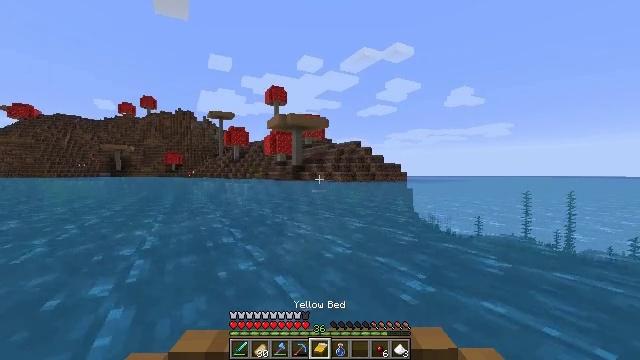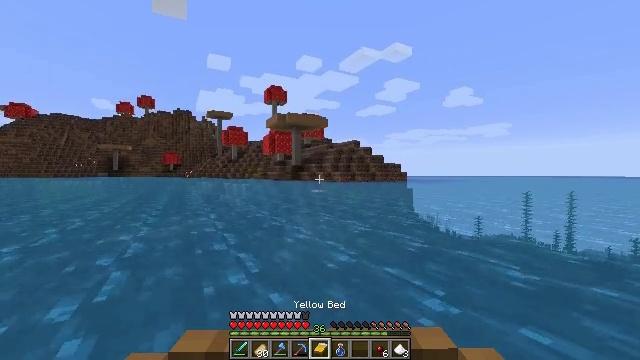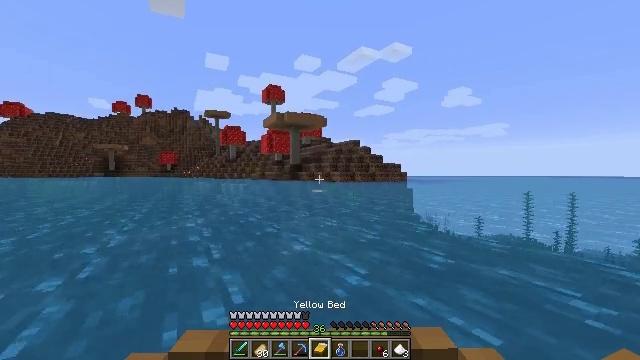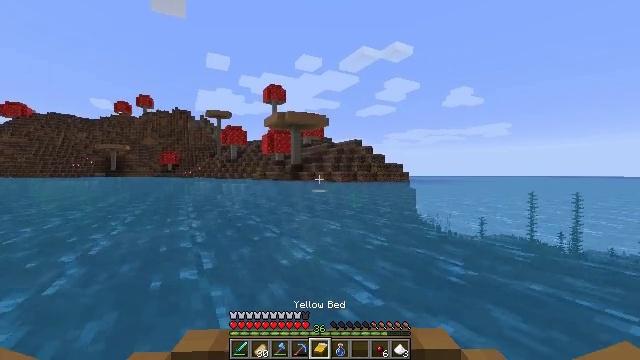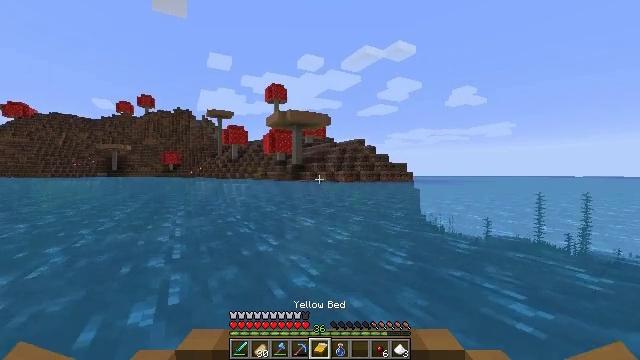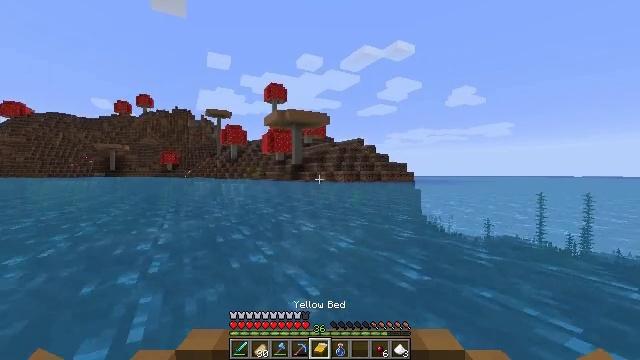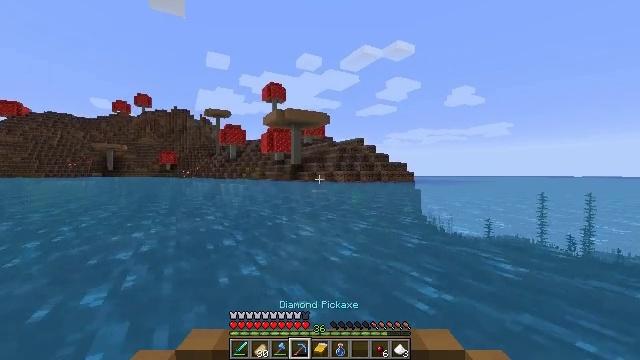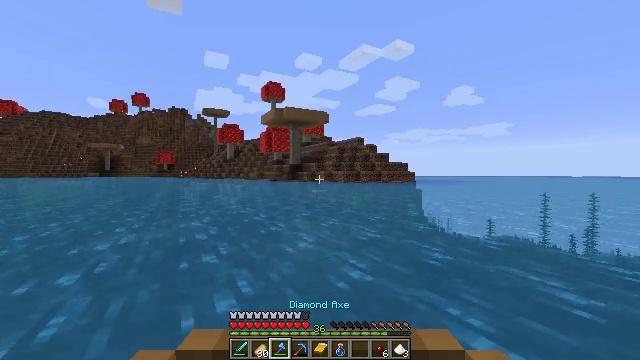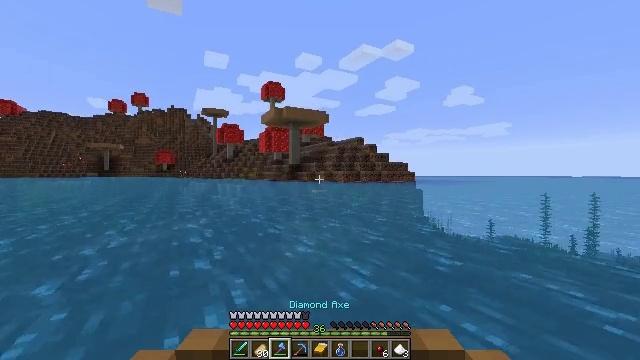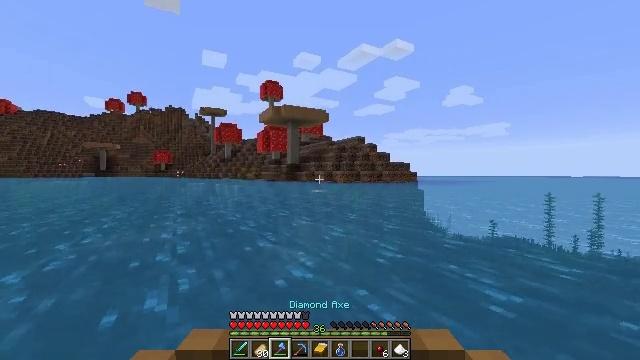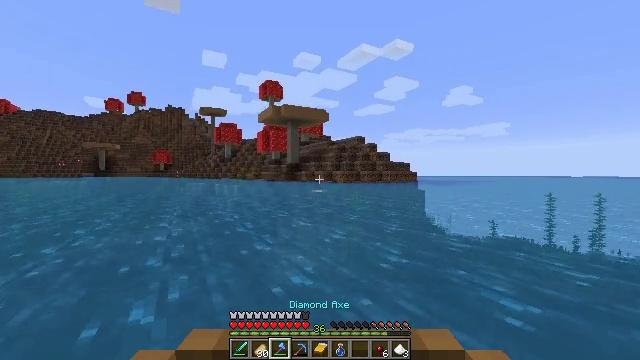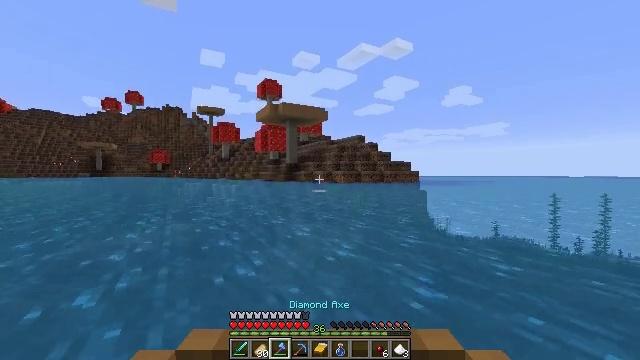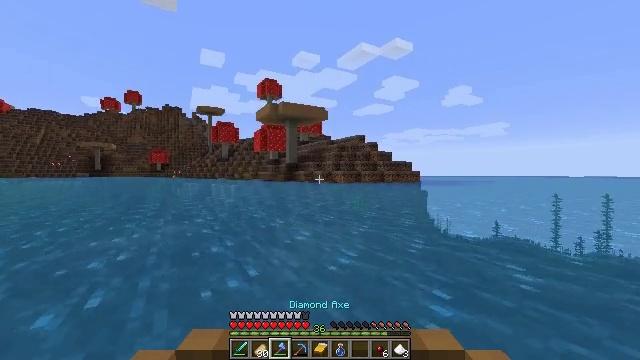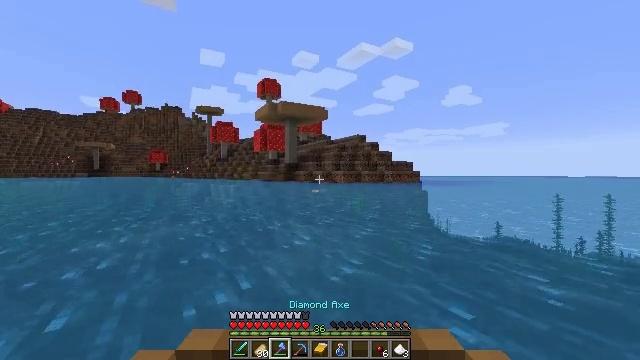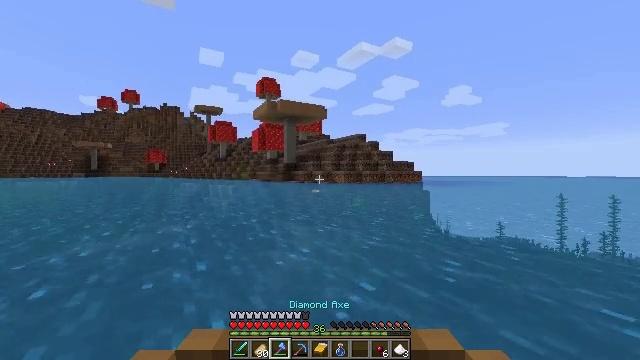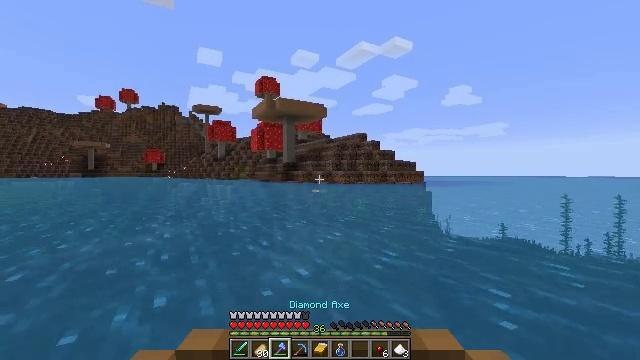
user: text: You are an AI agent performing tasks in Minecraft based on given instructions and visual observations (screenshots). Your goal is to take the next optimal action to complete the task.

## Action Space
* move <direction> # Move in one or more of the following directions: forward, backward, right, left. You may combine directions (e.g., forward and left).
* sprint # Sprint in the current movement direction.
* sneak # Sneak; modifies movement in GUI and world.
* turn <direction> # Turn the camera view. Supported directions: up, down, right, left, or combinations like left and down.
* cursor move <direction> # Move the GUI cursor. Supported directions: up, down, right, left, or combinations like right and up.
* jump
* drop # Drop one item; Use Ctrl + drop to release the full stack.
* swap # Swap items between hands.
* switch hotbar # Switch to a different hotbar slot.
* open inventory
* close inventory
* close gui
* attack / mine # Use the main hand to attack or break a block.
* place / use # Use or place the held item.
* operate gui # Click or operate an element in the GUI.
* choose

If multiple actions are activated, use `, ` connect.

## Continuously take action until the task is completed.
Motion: motion action
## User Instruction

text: Collect the mushroom stem from giant mushrooms.
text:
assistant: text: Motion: move forward
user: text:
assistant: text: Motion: move forward
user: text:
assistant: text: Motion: move forward
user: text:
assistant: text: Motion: move forward
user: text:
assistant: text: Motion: move forward
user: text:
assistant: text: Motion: move forward
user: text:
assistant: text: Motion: move forward
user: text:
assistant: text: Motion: move forward
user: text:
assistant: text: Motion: move forward
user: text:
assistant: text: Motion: move forward
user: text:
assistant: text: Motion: move forward
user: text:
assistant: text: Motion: move forward
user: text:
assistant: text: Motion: move forward
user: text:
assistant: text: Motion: move forward
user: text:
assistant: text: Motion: move forward
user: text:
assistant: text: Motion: move forward
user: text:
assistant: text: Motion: move forward
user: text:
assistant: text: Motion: move forward
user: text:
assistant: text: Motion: move forward
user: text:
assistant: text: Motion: move forward
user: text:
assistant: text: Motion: move forward
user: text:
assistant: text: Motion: move forward
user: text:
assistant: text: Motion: move forward
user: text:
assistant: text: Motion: move forward
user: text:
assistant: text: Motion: move forward
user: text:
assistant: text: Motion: move forward
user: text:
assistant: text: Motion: move forward
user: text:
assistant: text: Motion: move forward
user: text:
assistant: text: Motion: move forward
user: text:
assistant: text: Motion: move forward